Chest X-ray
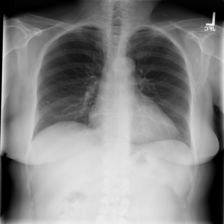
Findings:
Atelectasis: negative
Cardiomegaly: negative
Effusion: negative
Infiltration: positive
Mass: negative
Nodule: negative
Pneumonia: negative
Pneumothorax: negative
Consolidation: negative
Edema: negative
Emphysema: negative
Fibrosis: negative
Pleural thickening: negative
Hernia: negative